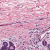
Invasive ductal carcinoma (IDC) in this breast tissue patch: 0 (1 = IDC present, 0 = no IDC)